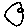
Label: moon